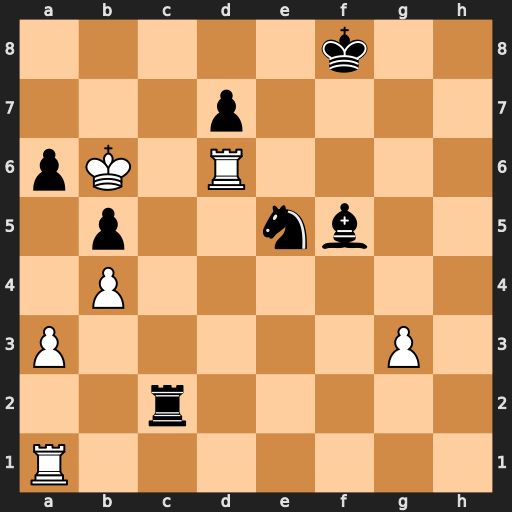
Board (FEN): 5k2/3p4/pK1R4/1p2nb2/1P6/P5P1/2r5/R7
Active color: w
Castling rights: -
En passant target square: -
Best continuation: Rf6+ Ke7 Rxf5